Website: lowes
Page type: billing-address
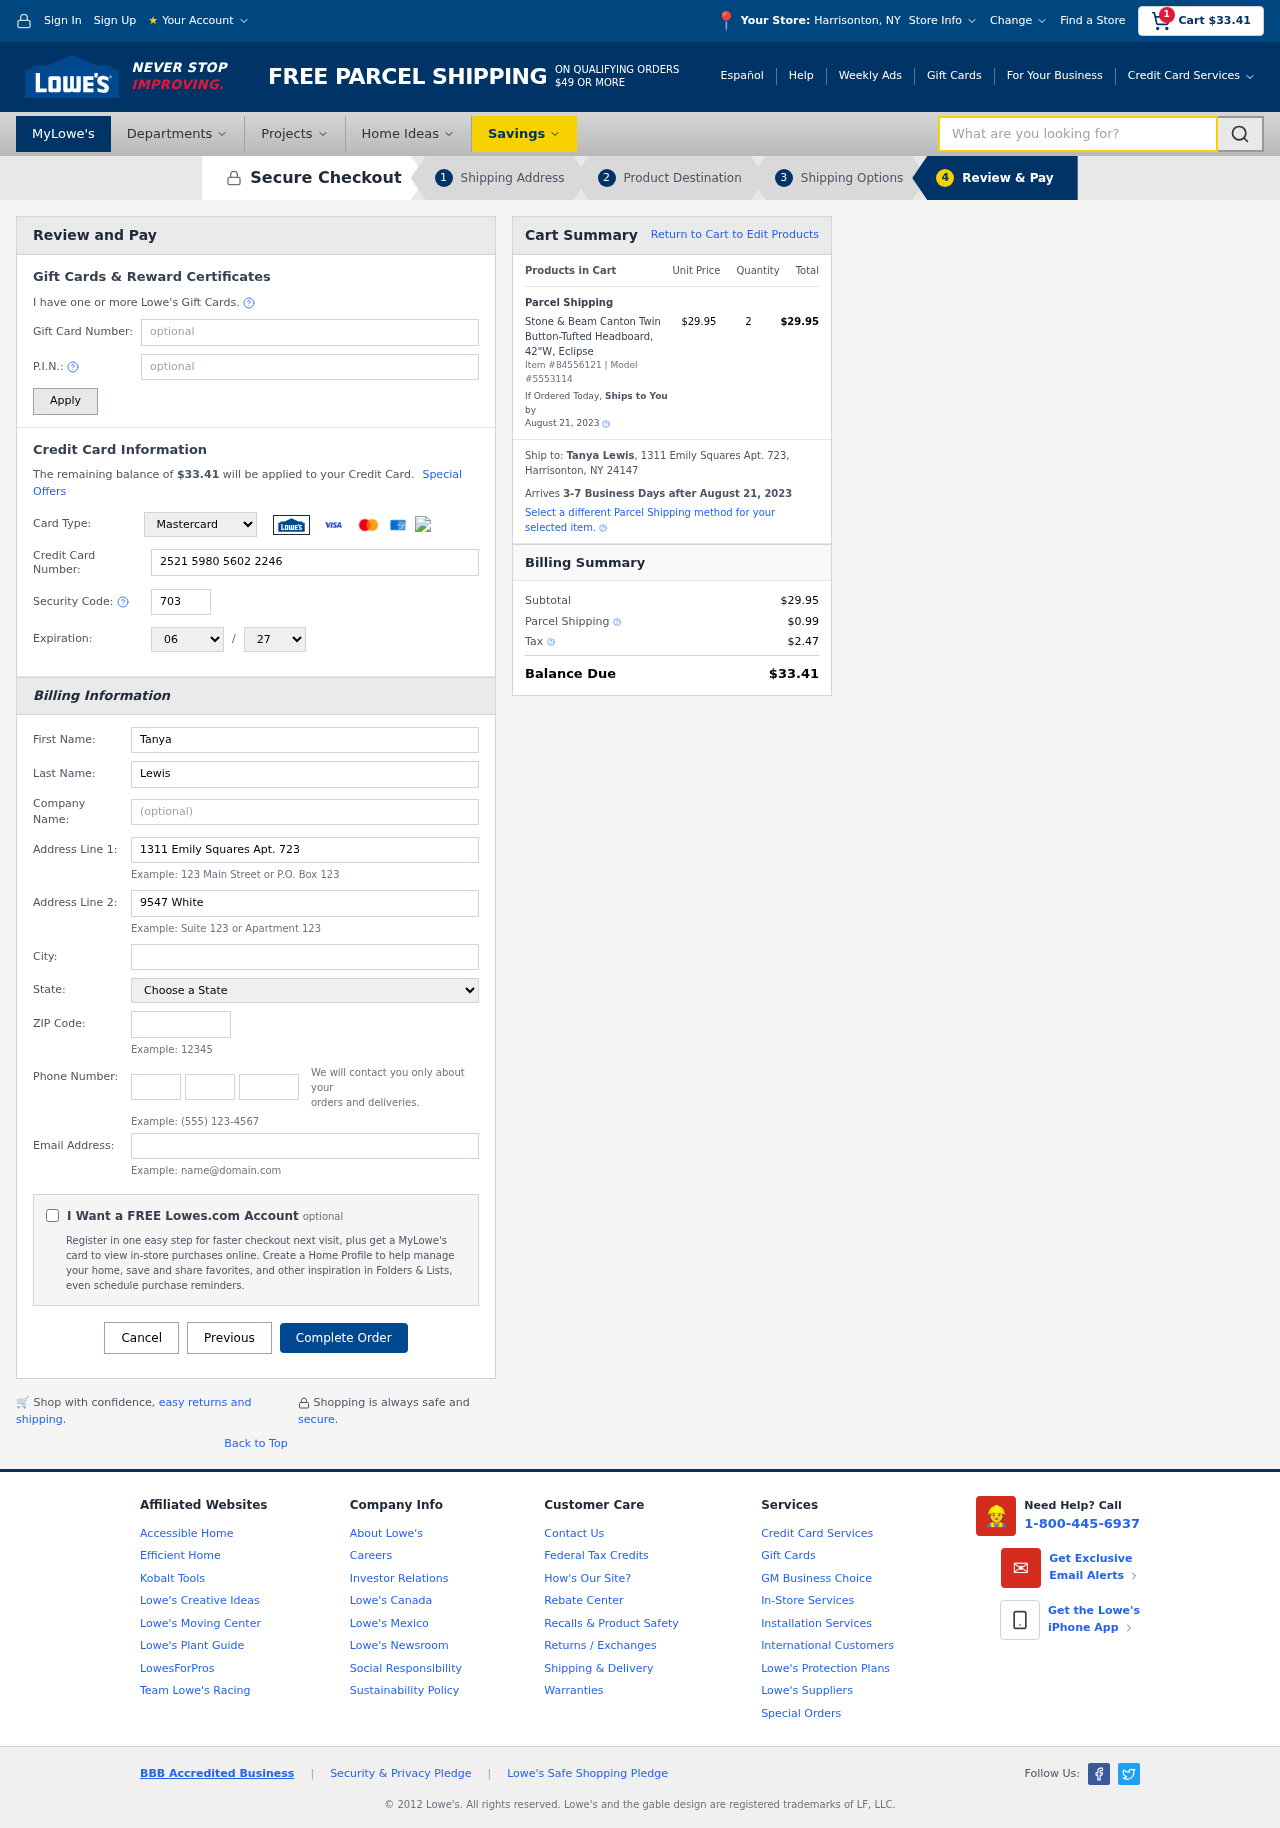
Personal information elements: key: PII_CARD_CVV
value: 703
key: PII_CARD_EXPIRY_MONTH
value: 06
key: PII_CARD_EXPIRY_YEAR
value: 27
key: PII_CARD_NUMBER
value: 2521 5980 5602 2246
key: PII_CARD_TYPE
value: Mastercard
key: PII_CITY
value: Harrisonton
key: PII_CITY_STATE
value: Harrisonton, NY
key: PII_EMAIL
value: tanya.lewis@gmail.com
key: PII_FIRSTNAME
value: Tanya
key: PII_FULLNAME
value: Tanya Lewis
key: PII_LASTNAME
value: Lewis
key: PII_PHONE_AREA
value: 492
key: PII_PHONE_PREFIX
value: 634
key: PII_PHONE_SUFFIX
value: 3714
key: PII_POSTCODE
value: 24147
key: PII_STATE
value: New York
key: PII_STREET
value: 1311 Emily Squares Apt. 723
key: PII_STREET2
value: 9547 White Burgs
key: PII_CITY_STATE_ZIP
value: Harrisonton, NY 24147
Product elements: key: PRODUCT1_NAME
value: Stone & Beam Canton Twin Button-Tufted Headboard, 42"W, Eclipse
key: PRODUCT1_PRICE
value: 29.95
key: PRODUCT1_QUANTITY
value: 2
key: PRODUCT_ITEM_NUMBER
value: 84556121
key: PRODUCT_MODEL_NUMBER
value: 5553114
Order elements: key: ORDER_SUBTOTAL
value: $33.41
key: ORDER_TOTAL
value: $33.41
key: ORDER_SHIPPING_DATE
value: August 21, 2023
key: ORDER_SUBTOTAL
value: $29.95
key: ORDER_DELIVERY_DATE
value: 3-7 Business Days after August 21, 2023
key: ORDER_SHIPPING_DATE2
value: August 21, 2023
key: ORDER_SUBTOTAL2
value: $29.95
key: ORDER_SHIPPING_COST
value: $0.99
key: ORDER_TAX
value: $2.47
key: ORDER_TOTAL2
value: $33.41
Search elements: key: HEADER_SEARCH
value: What are you looking for?